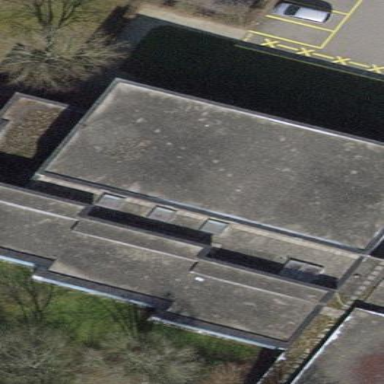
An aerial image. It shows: School building.